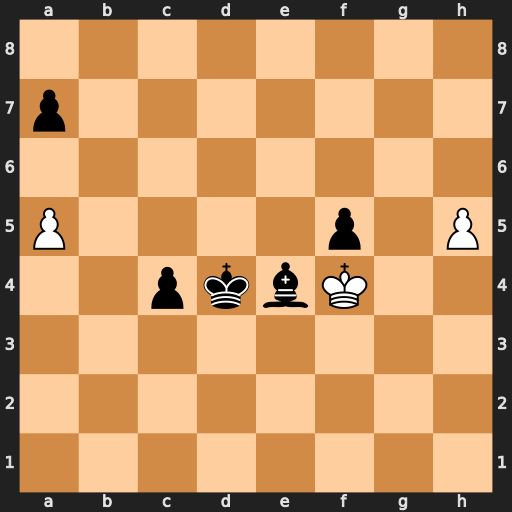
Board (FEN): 8/p7/8/P4p1P/2pkbK2/8/8/8
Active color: w
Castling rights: -
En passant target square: -
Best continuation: h6 Kd3 h7 c3 h8=Q c2 Qb2 Kd2 Kg3